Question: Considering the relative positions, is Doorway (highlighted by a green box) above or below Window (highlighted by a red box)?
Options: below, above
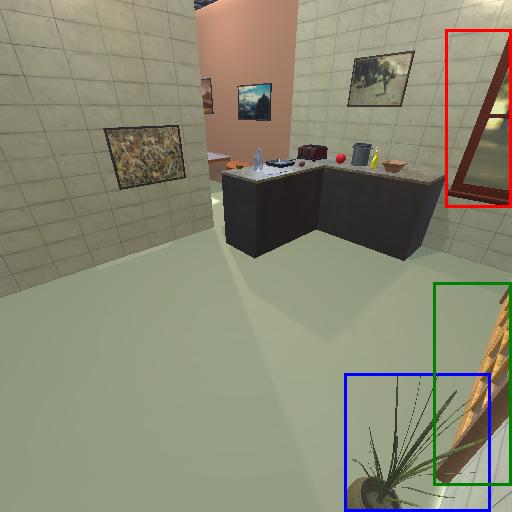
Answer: below